Question: This is how i call that error given function
'''
var CrawlPage = Task.Factory.StartNew(() =>
{
return crawlPage(srNewCrawledUrl);
});
var GetLinks = CrawlPage.ContinueWith(resultTask =>
{
if (CrawlPage.Result == null)
{
return null;
}
else
{
return ReturnLinks(CrawlPage.Result, srNewCrawledUrl, srNewCrawledPageId);
}
});
'''
This is the error i really don't understand how is that possible. I am using local assigned variables so variables should be thread safe for all threads. Am i incorrect ?
this is the error image :
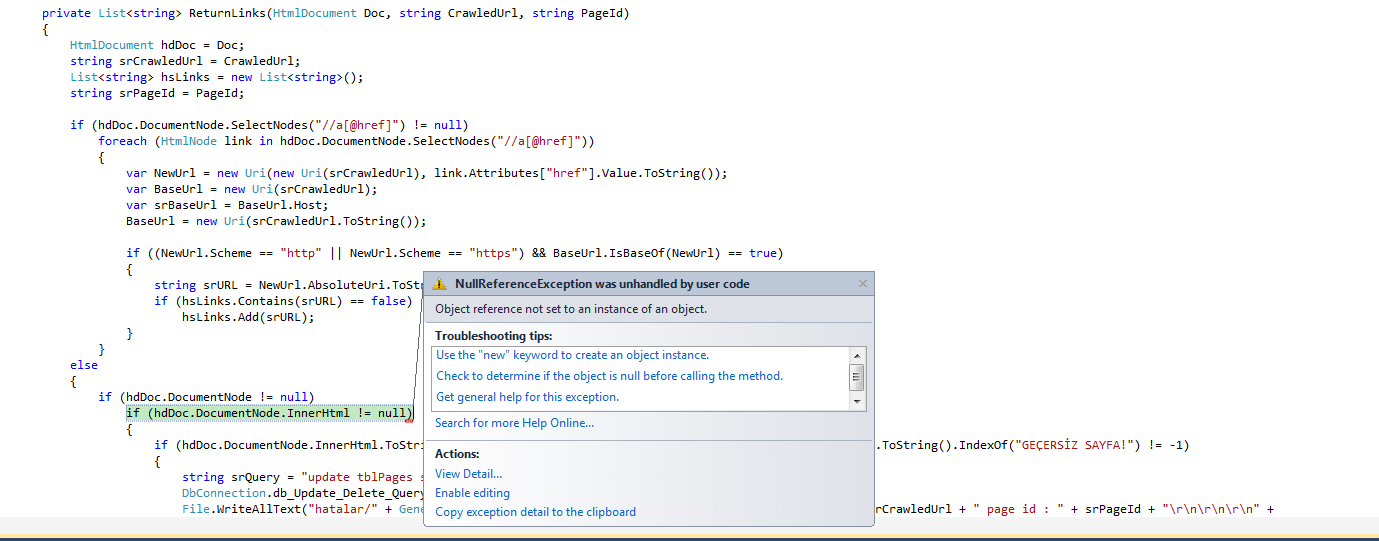
Answer: you better validate InnerHtml is null or not before calling
'''
var GetLinks = CrawlPage.ContinueWith(resultTask =>
{
if (CrawlPage.Result == null || CrawlPage.Result.DocumentNode == null || CrawlPage.Result.DocumentNode.InnerHtml == null)
{
return null;
}
else
{
return ReturnLinks(CrawlPage.Result, srNewCrawledUrl, srNewCrawledPageId);
}
});
'''
Or check this on ReturnLinks method